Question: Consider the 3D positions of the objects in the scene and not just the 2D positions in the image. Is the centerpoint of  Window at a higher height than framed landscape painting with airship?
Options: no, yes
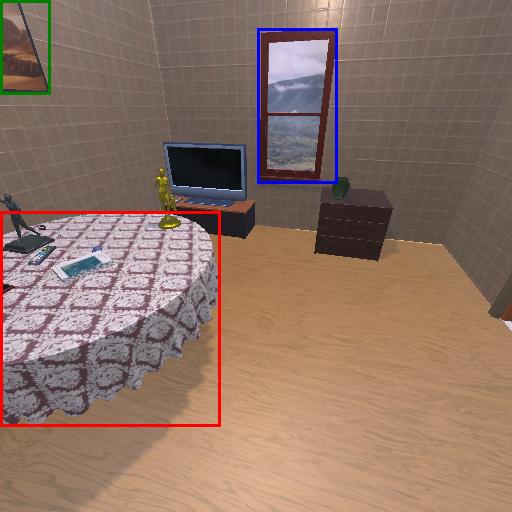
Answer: no